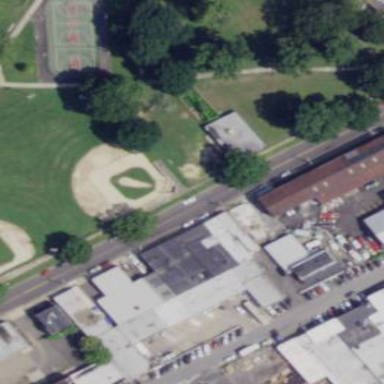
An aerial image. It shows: Baseball pitch for leisure land.